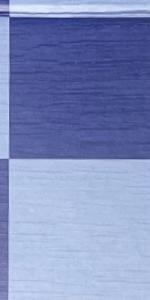
Label: Empty